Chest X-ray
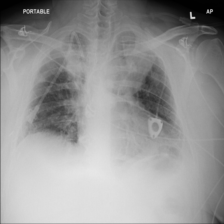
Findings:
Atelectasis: negative
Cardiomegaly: negative
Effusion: negative
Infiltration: negative
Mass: negative
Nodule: negative
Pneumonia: negative
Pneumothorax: negative
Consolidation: negative
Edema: negative
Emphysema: negative
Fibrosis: negative
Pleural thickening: negative
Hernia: negative